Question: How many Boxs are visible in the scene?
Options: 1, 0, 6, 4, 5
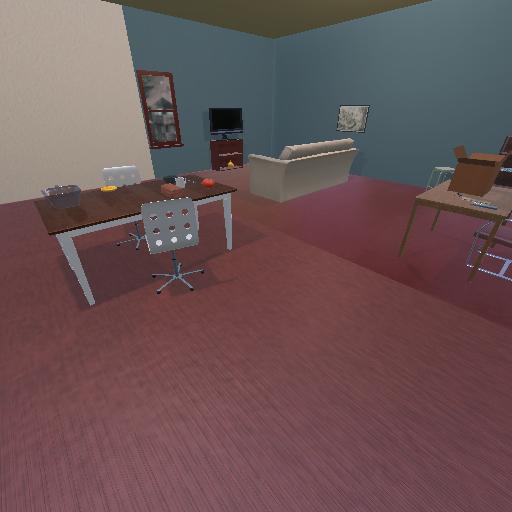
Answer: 1